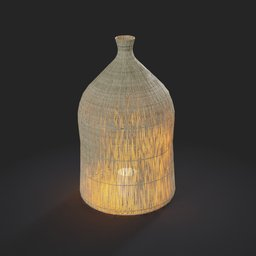
Label: lighting